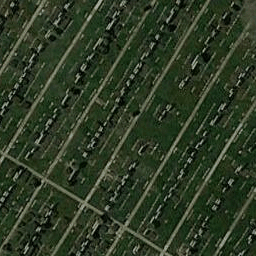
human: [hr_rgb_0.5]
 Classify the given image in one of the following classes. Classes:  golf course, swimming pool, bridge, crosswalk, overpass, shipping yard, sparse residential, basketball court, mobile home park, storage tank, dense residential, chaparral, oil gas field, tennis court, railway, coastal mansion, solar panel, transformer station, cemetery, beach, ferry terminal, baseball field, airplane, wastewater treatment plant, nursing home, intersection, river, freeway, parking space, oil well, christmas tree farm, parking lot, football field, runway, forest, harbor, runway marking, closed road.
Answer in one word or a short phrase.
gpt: cemetery